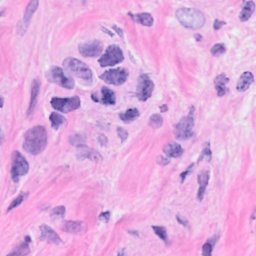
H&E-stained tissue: Breast